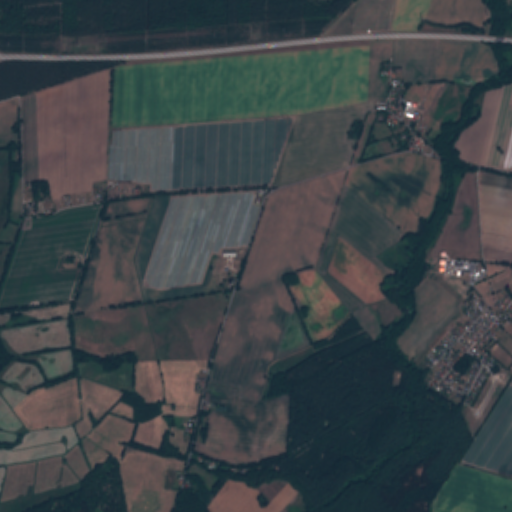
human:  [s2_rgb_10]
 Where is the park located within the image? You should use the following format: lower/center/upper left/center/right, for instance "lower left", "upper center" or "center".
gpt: The park is located in the lower left of the image.
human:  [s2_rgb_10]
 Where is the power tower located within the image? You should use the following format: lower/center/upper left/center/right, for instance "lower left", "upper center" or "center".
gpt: The power tower is located in the upper of the image.
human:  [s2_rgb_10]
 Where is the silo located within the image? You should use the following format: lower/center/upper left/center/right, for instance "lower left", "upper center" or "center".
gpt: The silo is located in the center right of the image.
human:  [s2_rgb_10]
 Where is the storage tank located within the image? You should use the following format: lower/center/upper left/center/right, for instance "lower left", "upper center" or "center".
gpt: The storage tank is located in the center right of the image.
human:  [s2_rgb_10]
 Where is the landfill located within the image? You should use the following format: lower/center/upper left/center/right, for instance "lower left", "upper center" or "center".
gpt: There is no landfill in the image.